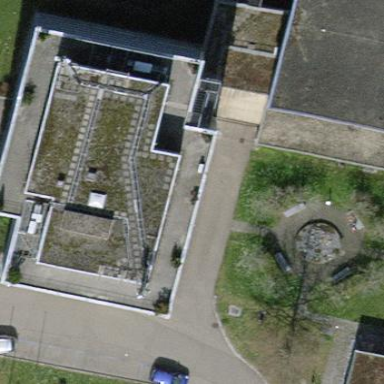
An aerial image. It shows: Office building.